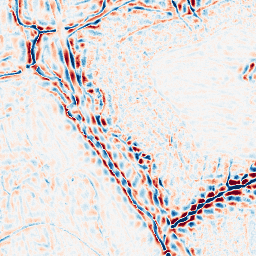
Category: wavelet
Decomposition family: wavelet_dwt
Decomposition parameters: wavelet: db8
level: 3
Upsampling method: quintic
Upsampling parameters: scale: 2
Upsampling scale: 2